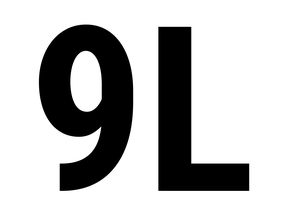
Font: Roboto_Condensed_Bold